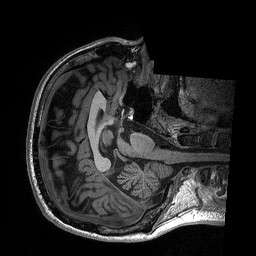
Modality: T1w
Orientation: axial
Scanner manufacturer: siemens
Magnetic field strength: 3 T